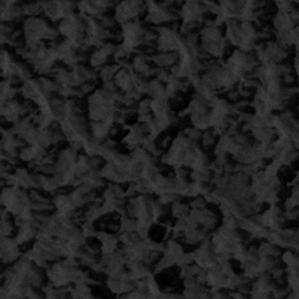
Label: frost